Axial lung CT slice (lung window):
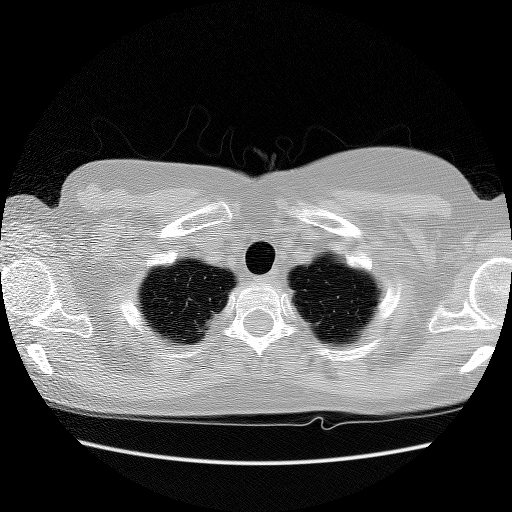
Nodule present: no